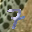
Label: 7